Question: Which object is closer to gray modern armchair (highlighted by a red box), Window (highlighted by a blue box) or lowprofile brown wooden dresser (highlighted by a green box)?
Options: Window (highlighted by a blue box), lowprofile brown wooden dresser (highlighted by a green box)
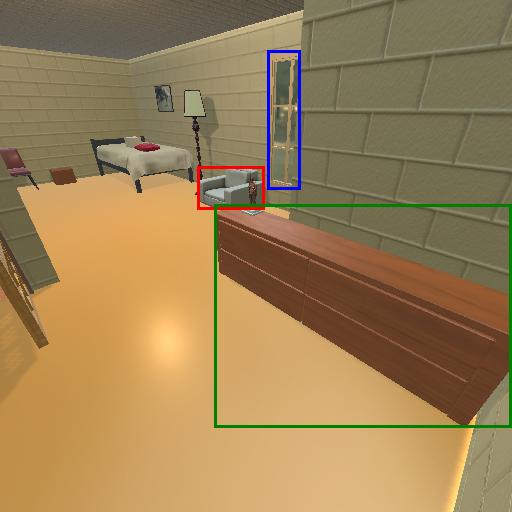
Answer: Window (highlighted by a blue box)